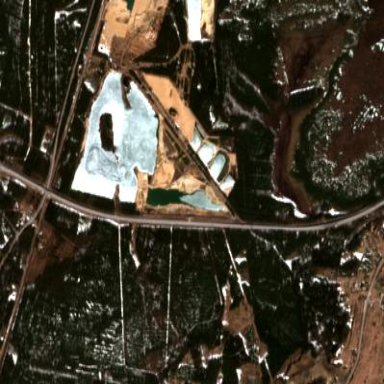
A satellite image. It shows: Quarry extracting sand as natural resource.